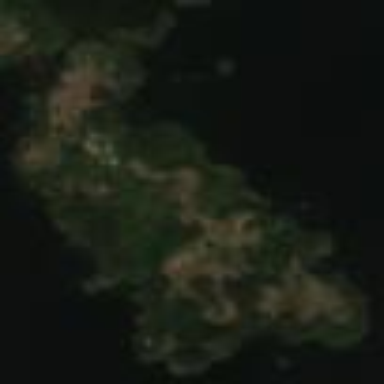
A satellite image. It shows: Island.